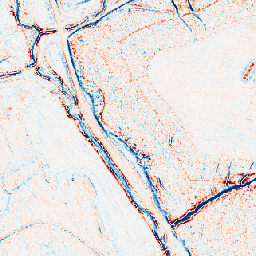
Category: edge_preserving
Decomposition family: anisotropic_diffusion
Decomposition parameters: iterations: 20
kappa: 30
gamma: 0.05
Upsampling method: area
Upsampling parameters: scale: 8
Upsampling scale: 8